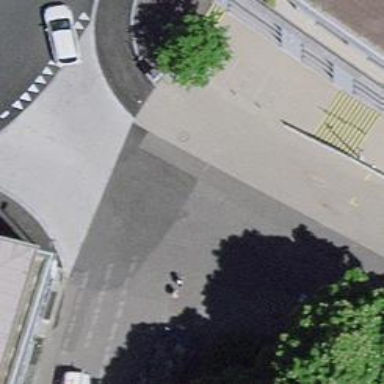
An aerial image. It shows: Asphalt road in living street with opposite lane cycleway on the left.